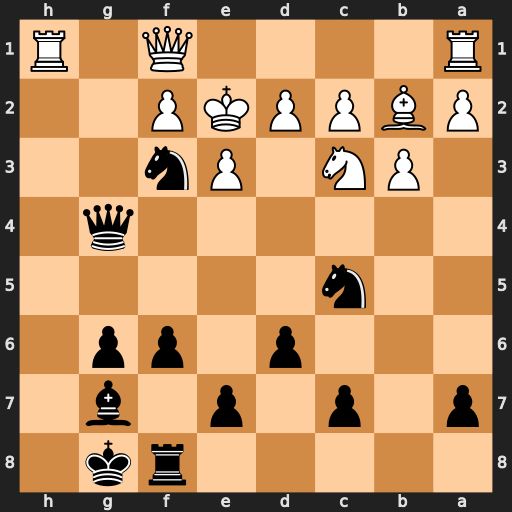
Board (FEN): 5rk1/p1p1p1b1/3p1pp1/2n5/6q1/1PN1Pn2/PBPPKP2/R4Q1R
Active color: b
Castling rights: -
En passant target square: -
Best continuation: Nd4+ Ke1 Nxc2#